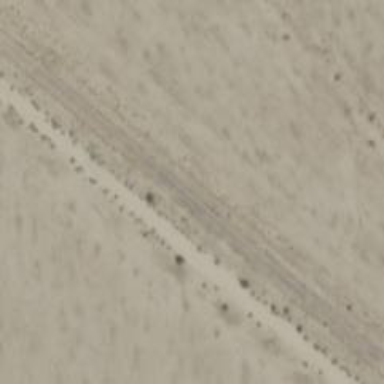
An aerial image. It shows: Abandoned railway.